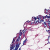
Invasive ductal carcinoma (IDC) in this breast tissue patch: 0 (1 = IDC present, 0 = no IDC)